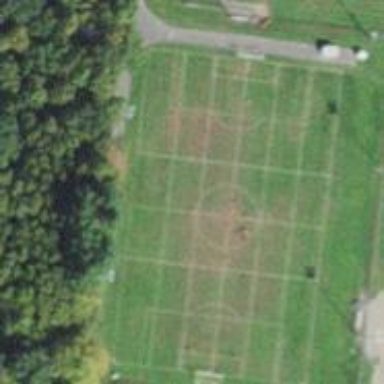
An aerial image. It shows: Soccer pitch designated for leisure and sports activities.